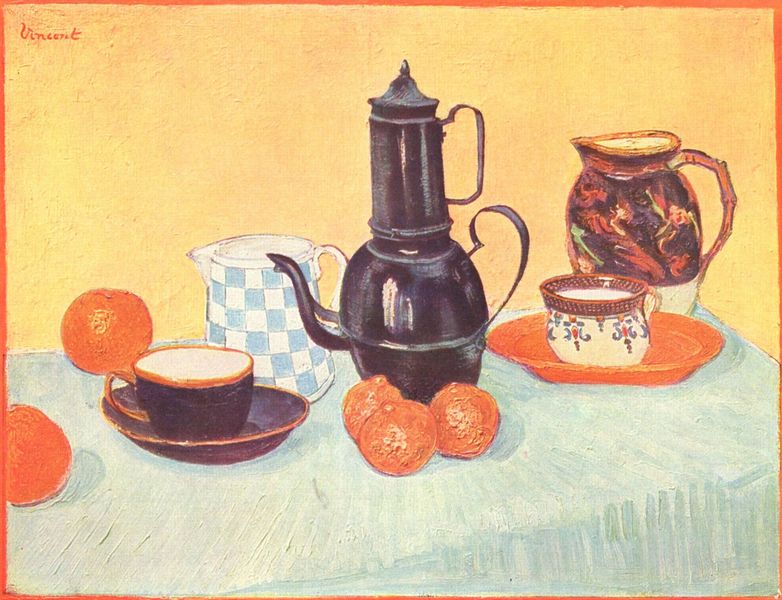
Titel: Stilleben
Künstler: Vincent van Gogh
Standort: Paris
Institution: Collection T. Sternheim
Schlagwörter: blau, gemälde, schatten, weiß, cezanne, gelb, blumen, braun, bunt, frankreich, hell, hintergrund, kariert, licht, mitte, orange, raum, schwarz, tisch, zimmer, obst, rot, tuch, karo, malerei, muster, ornament, wand, falten, rahmen, schale, stehen, teller, fünf, signatur, tischdecke, tischtuch, öl, decke, innen, kontrast, früchte, henkel, kanne, keramik, krug, stilleben, stillleben, hellblau, himmelblau, apfel, orangen, sommer, komplementär, rahmung, süden, moderne, farben, violett, blümchen, van gogh, essen, table, tea, kaffee, glanz, dekor, pattern, glänzen, metall, tasse, stube, tee, marmoriert, gemustert, zwiebel, karos, deckel, gogh, porzellan, bayern, milch, geschirr, kaffeekanne, service, untertasse, tasche, mahlzeit, vincent van gogh, kännchen, tassen, untertassen, gedeck, krüge, silleben, frühstück, kaffekanne, teekanne, freundlich, samowar, goldrand, bemalung, cartoon, zitronen, kannen, vincent, milchkännchen, wasserkrug, milchkanne, schütten, cup, milchkrug, stilllife, teapot, pottery, samovar, jug, stöfchen, mandarinen, household, stöffchen, kettle, liocht, mitter, orangeb, steinkruf, wasserkruf, kaffetassen, oranges, vincent van, breakfast, tasch